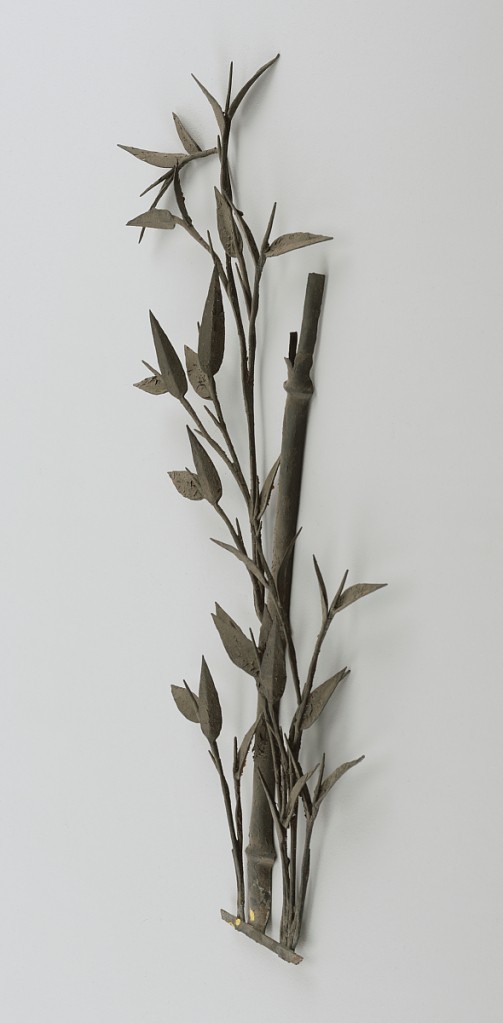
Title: Panel
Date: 1821–50
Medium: iron, wood (teak), glass
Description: Teak panel in two sections, glass fronts, ground-glass backs.  Fret-scroll metal hanger.  Upper section:  Bamboo, main stem, with small shoots and leaves, all in wrought iron.  Lower section:  Orchids, two flowers, and a crcket, all in wrought iron.